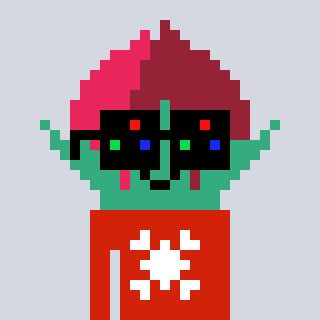
a pixel art character with square black sunglasses, a rosebud-shaped head and a red-colored body on a cool background